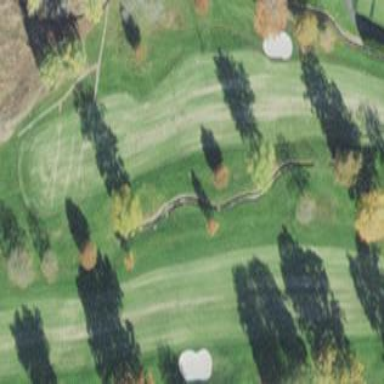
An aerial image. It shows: Golf fairway surrounded by grass.